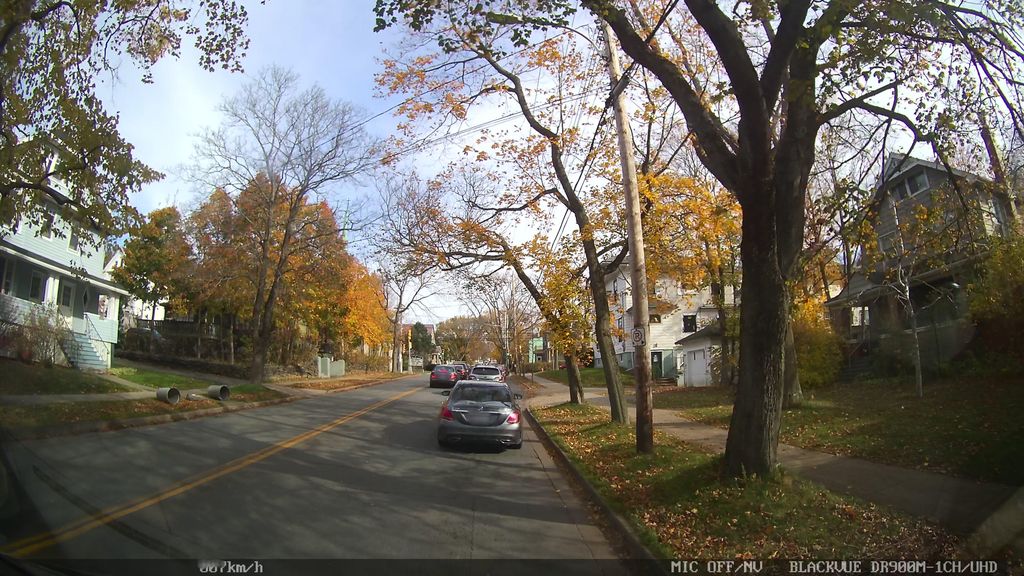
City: halifax